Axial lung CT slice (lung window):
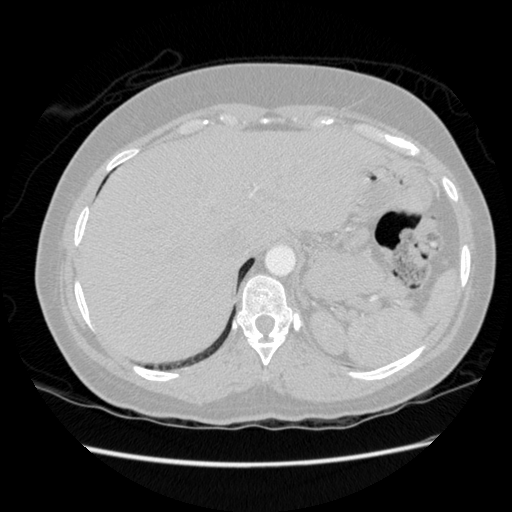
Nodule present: no